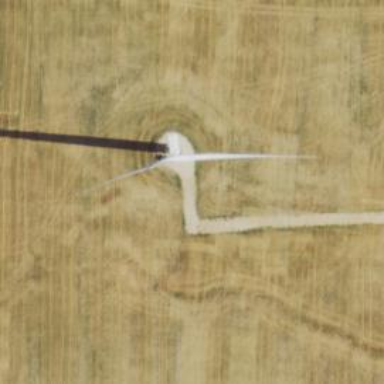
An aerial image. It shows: Wind generator powered by wind. The generator type is horizontal axis and it uses wind turbines.